Interaction volume radius: 10 \u00c5
Interaction volume height: 15 \u00c5
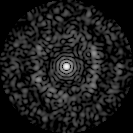
Disorder parameter: 0.8178